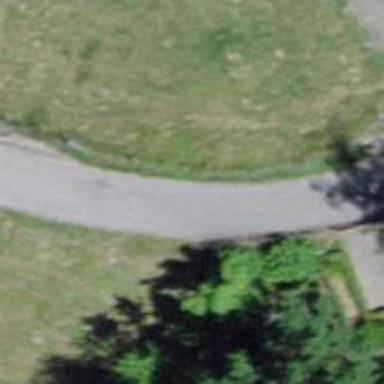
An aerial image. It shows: Well-maintained track road of grade 1.